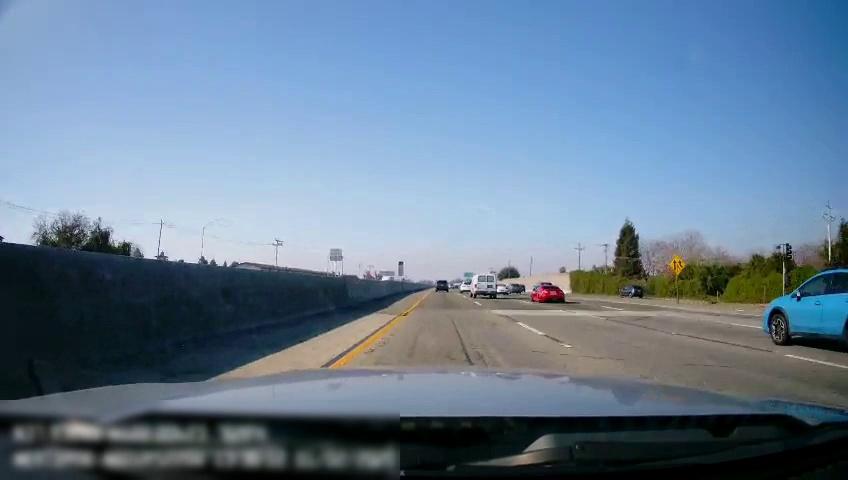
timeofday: Day
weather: Sunny
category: Drivable Space
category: Vehicles | SUV
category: Vehicles | Car
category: Vehicles | Car
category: Vehicles | SUV
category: Vehicles | Car
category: Vehicles | SUV
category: Vehicles | Van
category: Vehicles | SUV
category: Lanes | Current Lane
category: Lanes | Current Lane
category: Lanes | Alternate Lane
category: Lanes | Alternate Lane
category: Lanes | Alternate Lane
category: Traffic | Signs
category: Traffic | Lights
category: Traffic | Lights